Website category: university
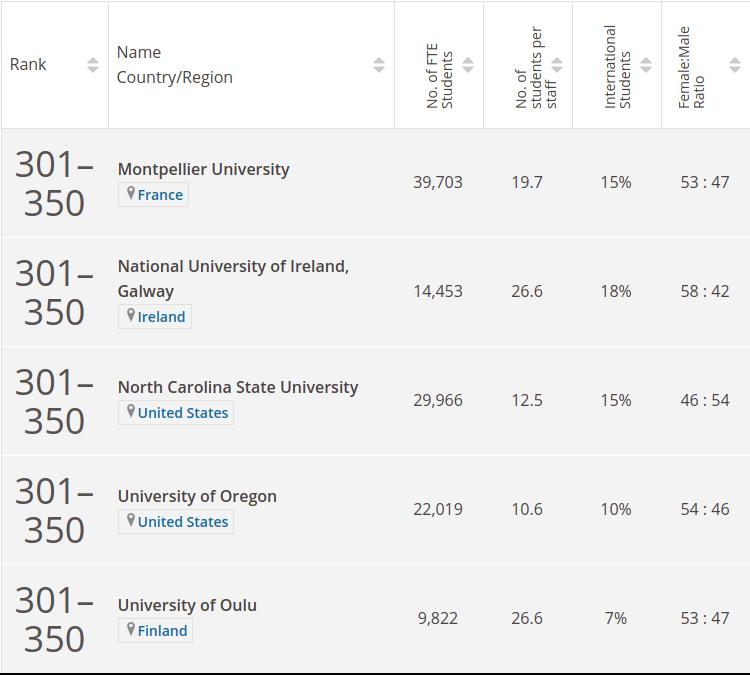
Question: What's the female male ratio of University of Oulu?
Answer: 53 : 47

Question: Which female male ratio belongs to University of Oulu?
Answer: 53 : 47

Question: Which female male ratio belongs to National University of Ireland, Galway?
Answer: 58 : 42

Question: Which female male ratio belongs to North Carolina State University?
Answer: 46 : 54

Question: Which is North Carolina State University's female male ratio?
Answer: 46 : 54

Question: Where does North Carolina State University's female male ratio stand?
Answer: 46 : 54

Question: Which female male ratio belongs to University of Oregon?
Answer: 54 : 46

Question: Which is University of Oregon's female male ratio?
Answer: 54 : 46

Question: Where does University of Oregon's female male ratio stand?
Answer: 54 : 46

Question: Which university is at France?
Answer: Montpellier University

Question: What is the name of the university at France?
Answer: Montpellier University

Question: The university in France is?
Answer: Montpellier University

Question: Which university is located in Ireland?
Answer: National University of Ireland, Galway

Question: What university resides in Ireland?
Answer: National University of Ireland, Galway

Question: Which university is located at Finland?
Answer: University of Oulu

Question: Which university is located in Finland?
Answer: University of Oulu

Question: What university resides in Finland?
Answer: University of Oulu

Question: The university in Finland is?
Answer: University of Oulu

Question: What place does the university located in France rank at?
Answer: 301350

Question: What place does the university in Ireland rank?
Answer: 301350

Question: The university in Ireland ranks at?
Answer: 301350

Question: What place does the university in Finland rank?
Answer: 301350

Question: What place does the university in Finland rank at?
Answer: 301350